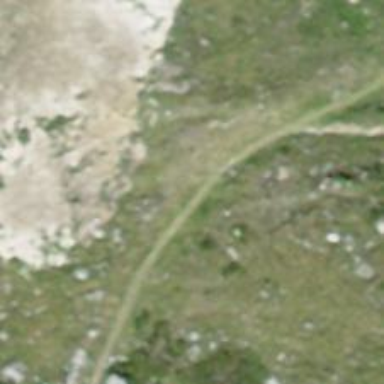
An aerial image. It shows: Path.